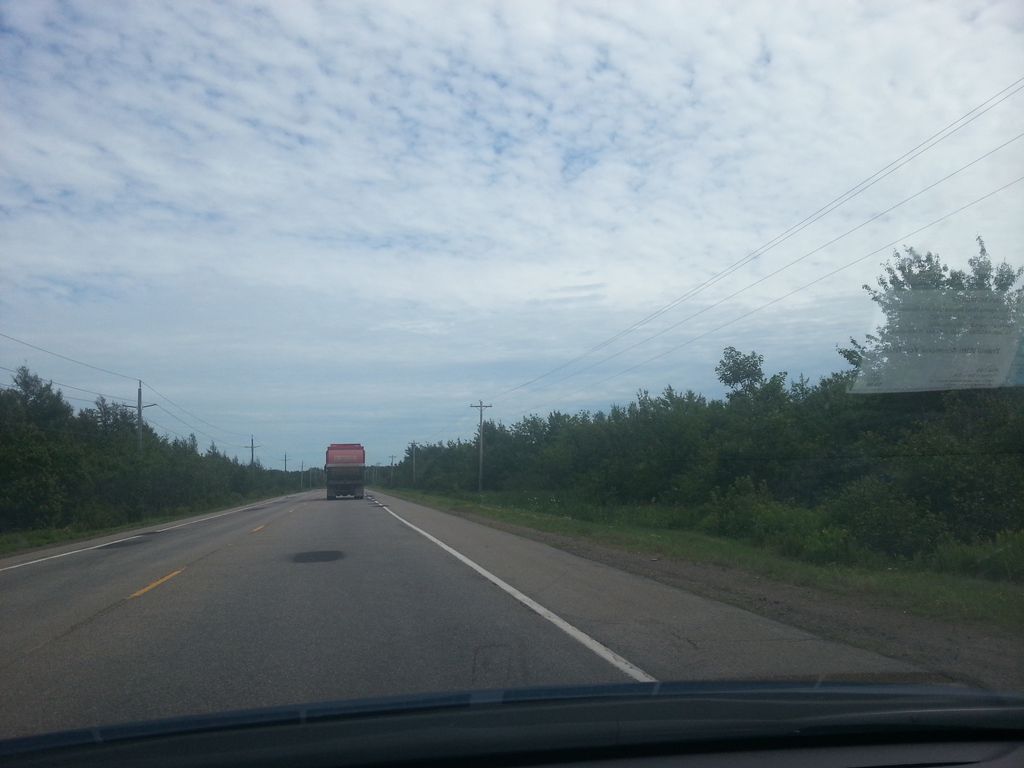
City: charlottetown